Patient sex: F
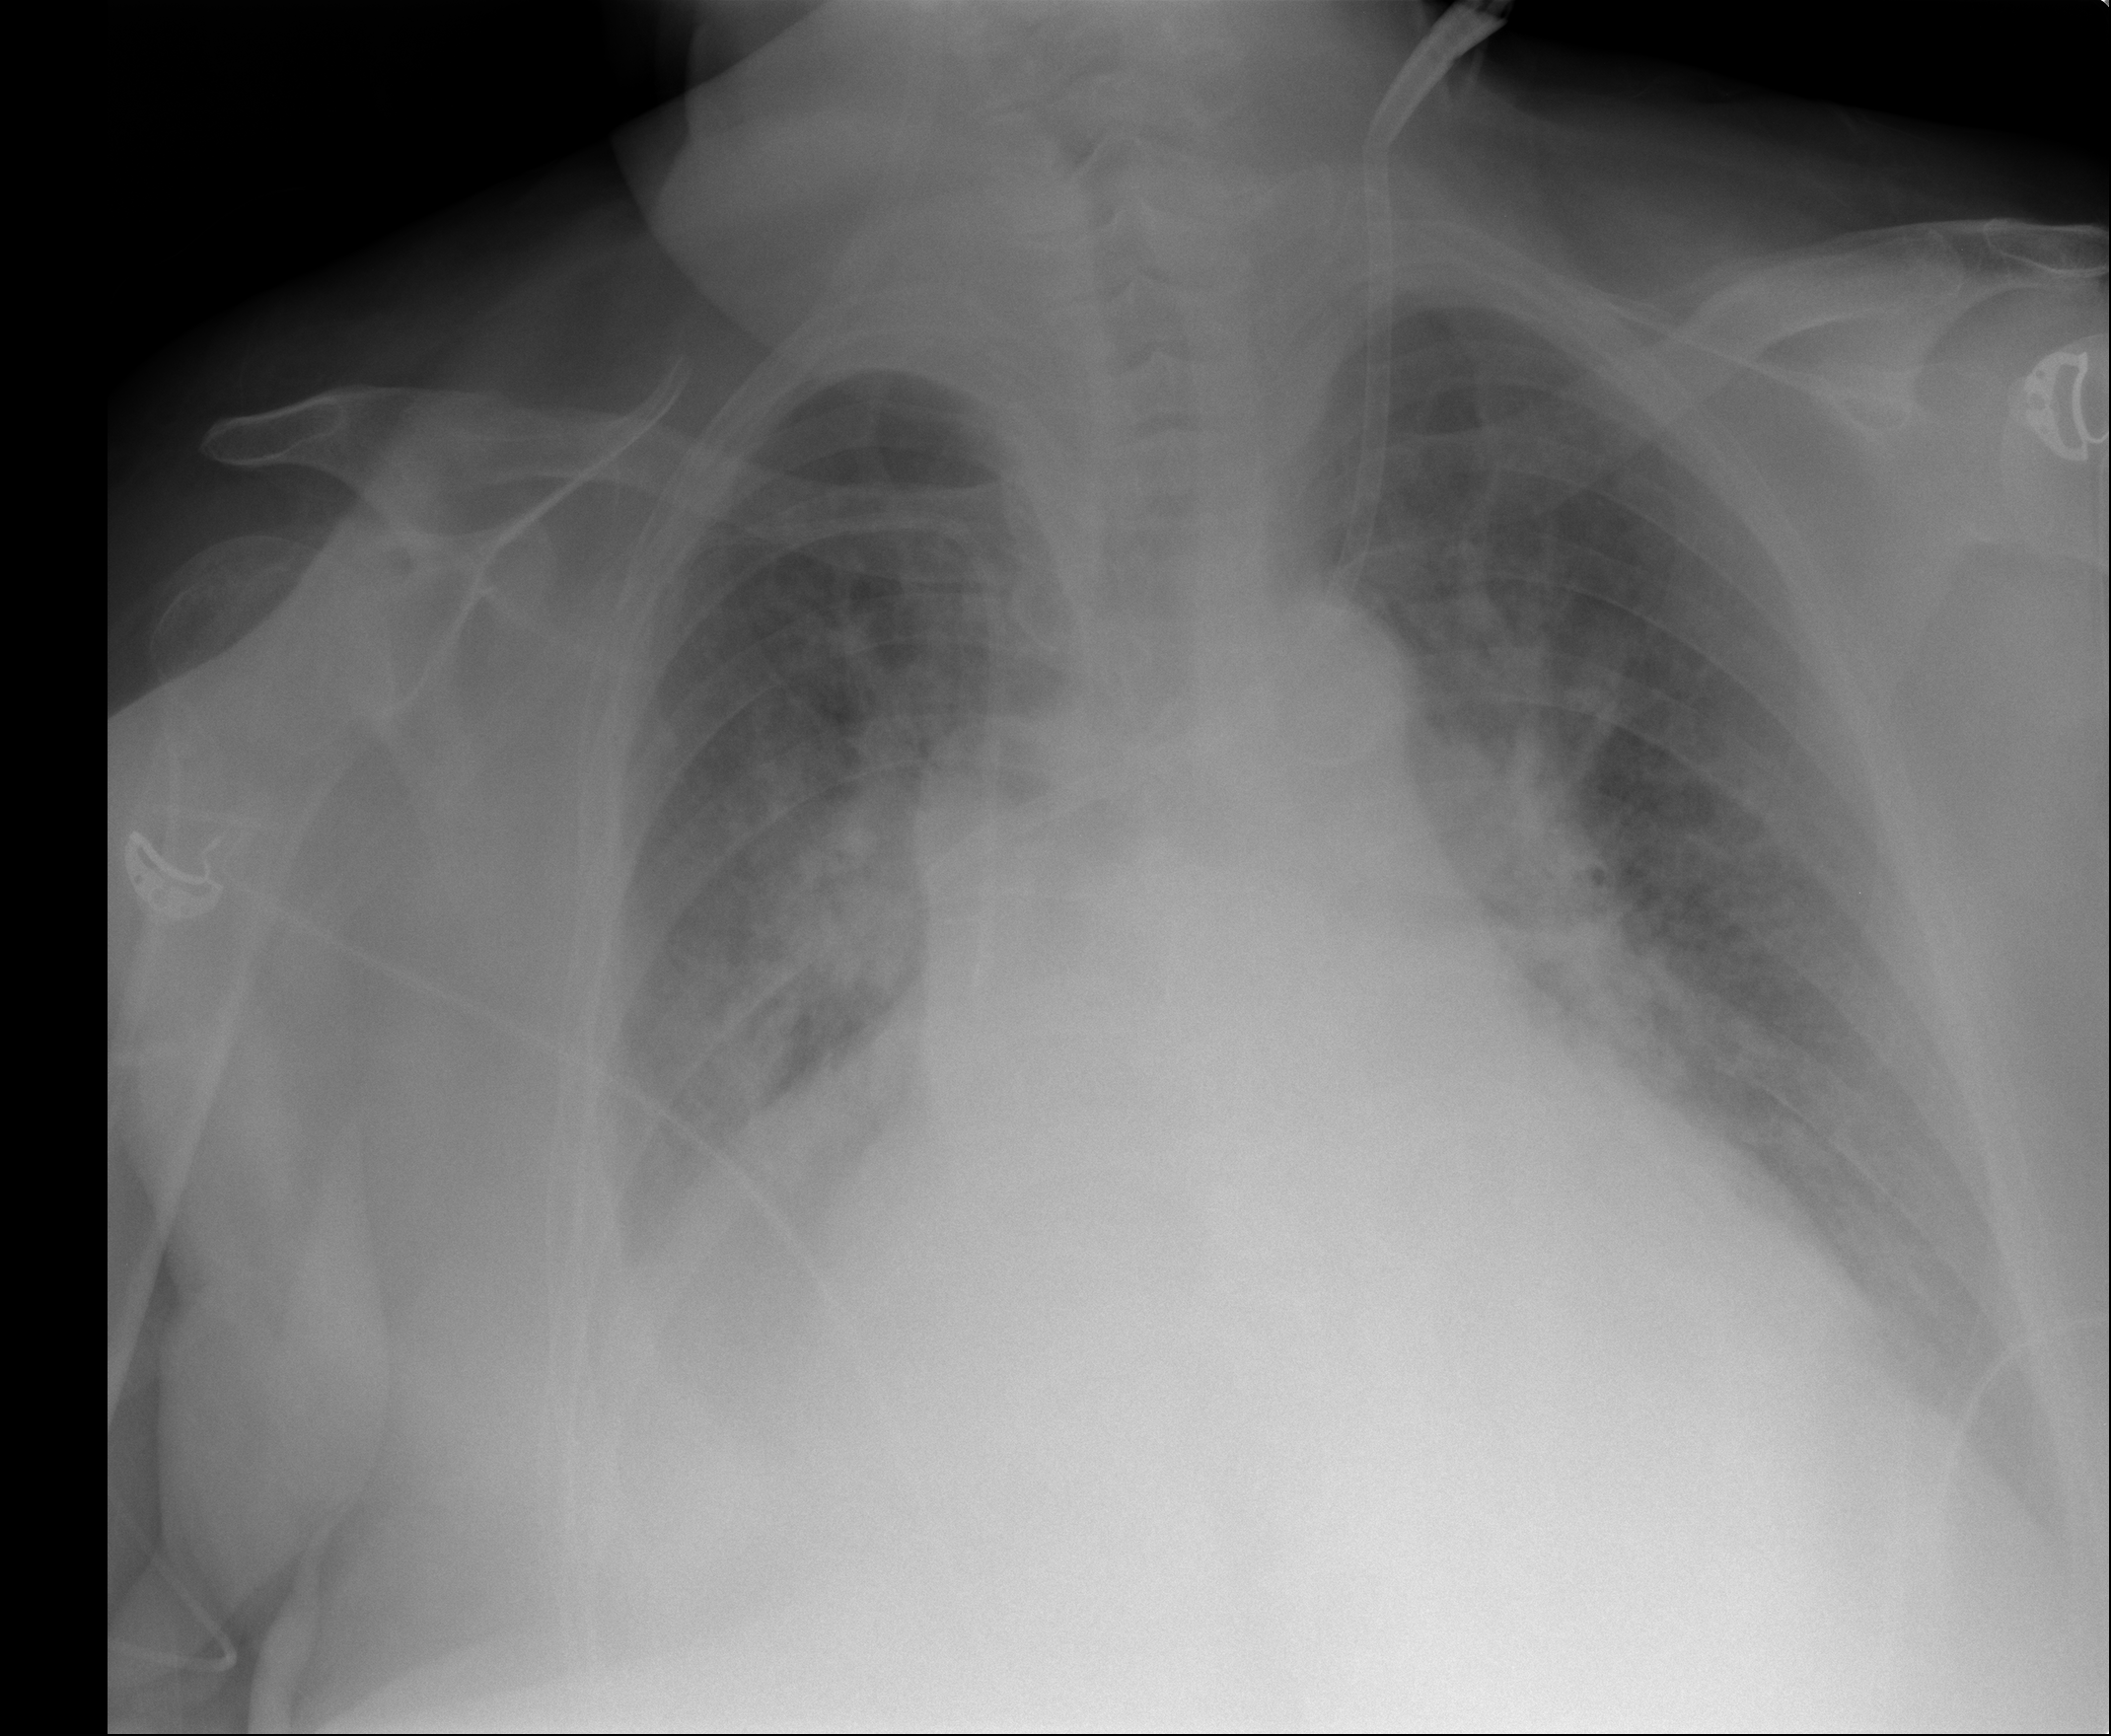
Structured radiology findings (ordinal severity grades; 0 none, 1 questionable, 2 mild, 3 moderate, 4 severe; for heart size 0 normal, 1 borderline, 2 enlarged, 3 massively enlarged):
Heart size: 3
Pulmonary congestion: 3
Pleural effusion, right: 3
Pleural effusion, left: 2
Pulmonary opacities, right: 2
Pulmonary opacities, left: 2
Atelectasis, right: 2
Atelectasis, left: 2